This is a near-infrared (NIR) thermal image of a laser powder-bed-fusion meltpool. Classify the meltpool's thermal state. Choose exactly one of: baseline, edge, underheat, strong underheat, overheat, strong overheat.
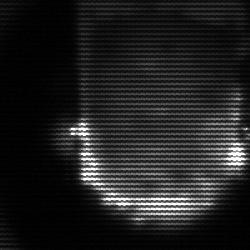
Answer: baseline